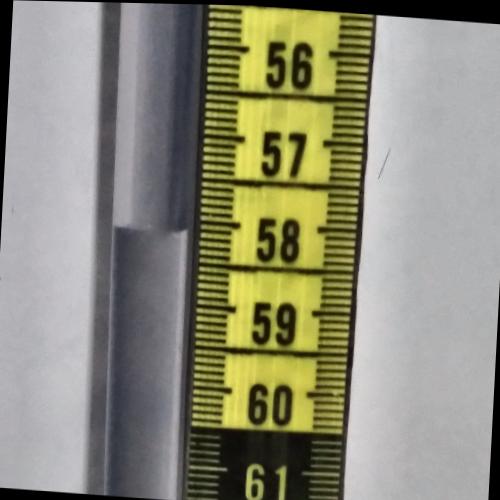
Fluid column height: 58.1 cm